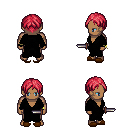
a pixel art fantasy rpg character, male body template, human, dark skin, black robe, teal pants, ruby red parted hairstyle, bracelets, brown slippers, dagger, four views (front, back, left, right), 2x2 character sprite sheet, small pixel art, hard edges, no anti-aliasing